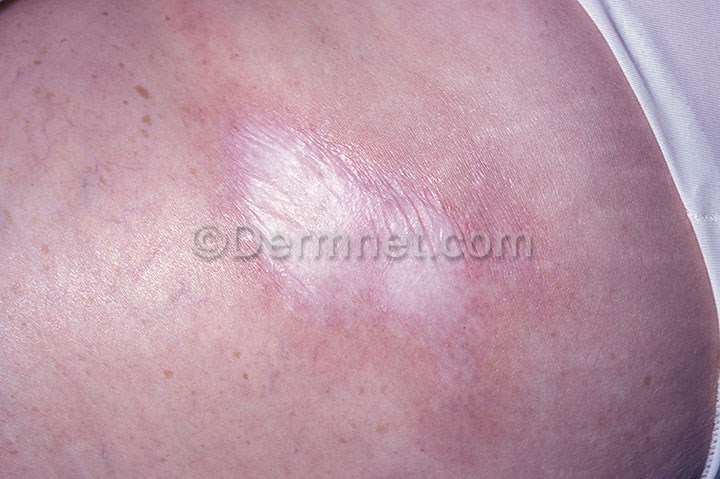
Disease: Lupus and other Connective Tissue diseases